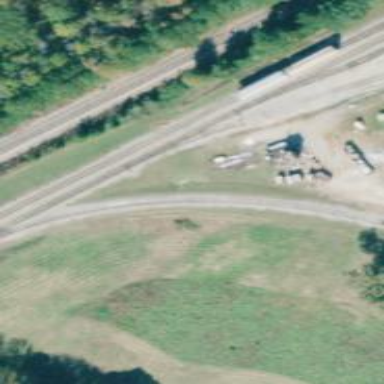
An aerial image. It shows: Railway spur service.